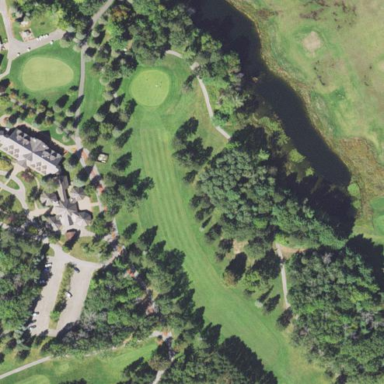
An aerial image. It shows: Golf fairway in the image.